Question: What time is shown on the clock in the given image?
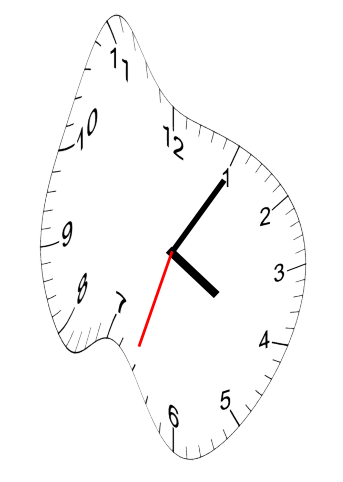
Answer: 04:05:33